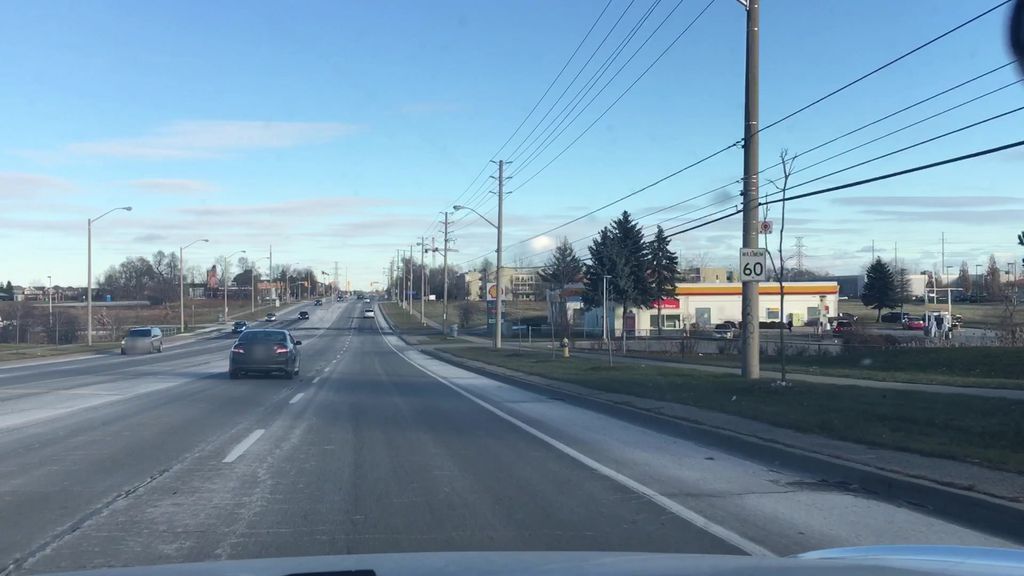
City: toronto